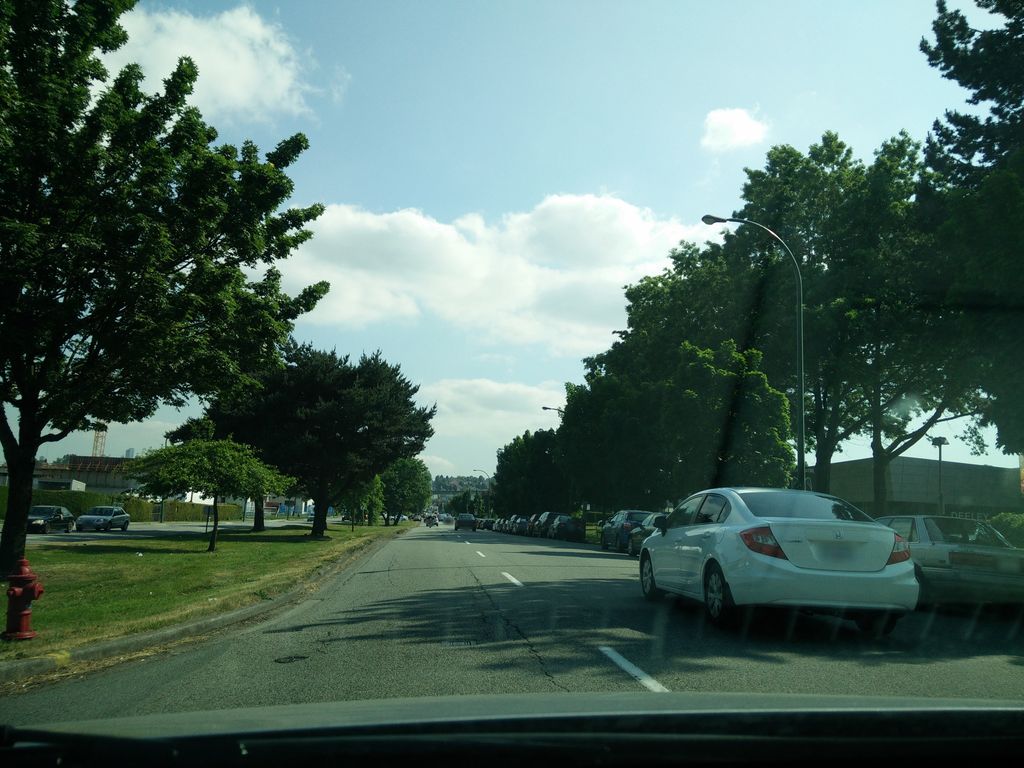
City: vancouver